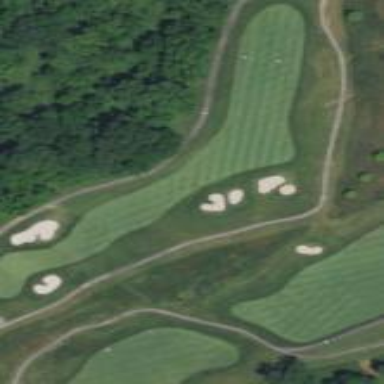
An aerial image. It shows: Grassy area designated as golf fairway.